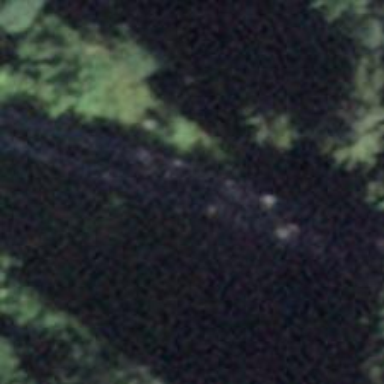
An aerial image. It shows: Track with grade 1 quality.